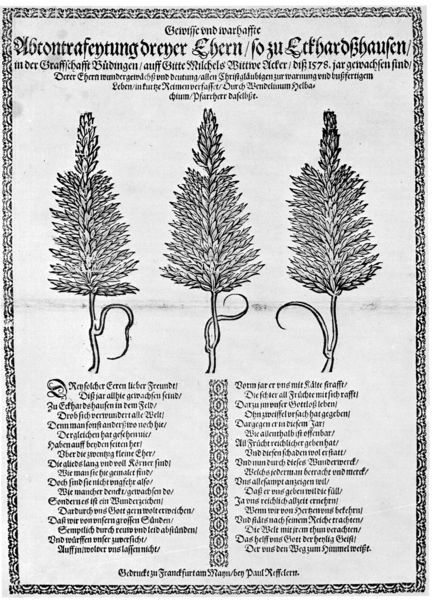
Titel: Gewisse vnd wahrhaffte Abcontrafeytung dreyer Ehern
Standort: Zürich.
Institution: Wickiana
Schlagwörter: baum, blätter, weiß, bäume, äste, grau, schwarz, zeichnung, ornament, rahmen, natur, zweige, drei, blatt, pflanze, pflanzen, gotik, ranken, schrift, zwei, acker, bündel, getreide, korn, spuren, weizen, grafik, graphik, halm, spalten, rand, tannen, dekoration, witwe, ornamente, verzierung, deutsch, wedel, gewächs, fett, buch, druck, radierung, stich, titel, seite, illustration, schwarzweiß, text, zeitung, buchstaben, initiale, überschrift, nadelbaum, medizin, buchdruck, buchseite, mittelalter, gedicht, zeilen, ähren, kupferstich, kräuter, fraktur, botanik, altdeutsch, abbildung, beschreibung, erklärung, anleitung, wörter, körner, rezept, majuskel, samen, frankfurt, druckspuren, sägut, roggen, pflanzenkunde, 1200, eckardshausen, eckardsheusen, druck verzierung, keimlinge, büdingen, ideztsch